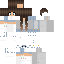
A female human skin with medium skin, wearing brown long hair dressed in a blue tshirt and blue jeans, featuring a closed mouth.